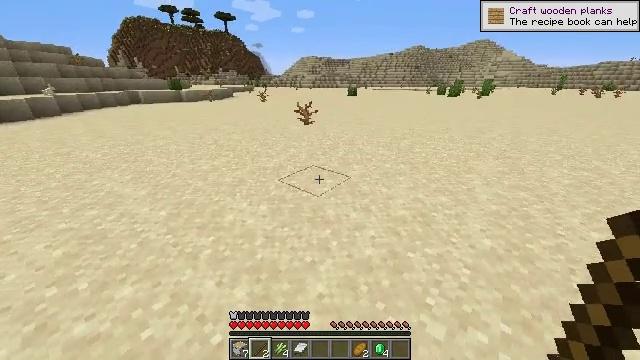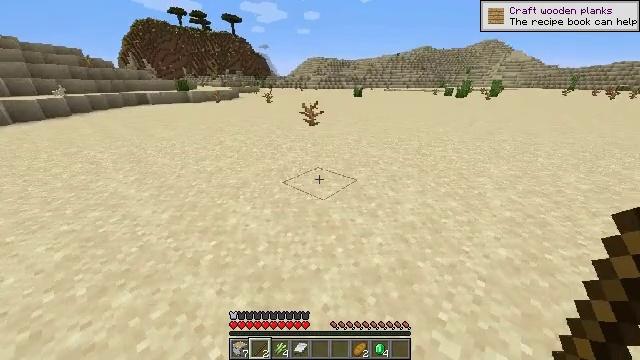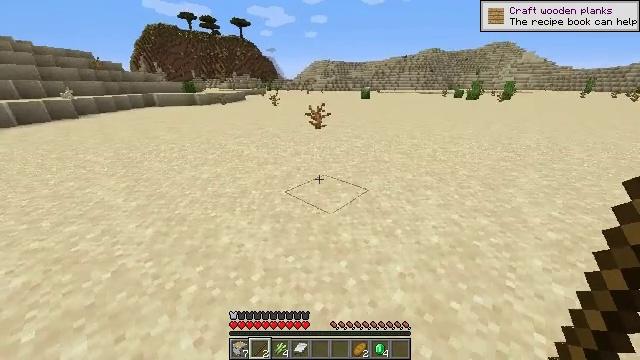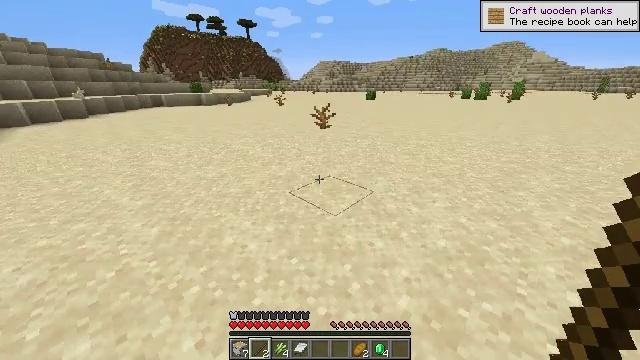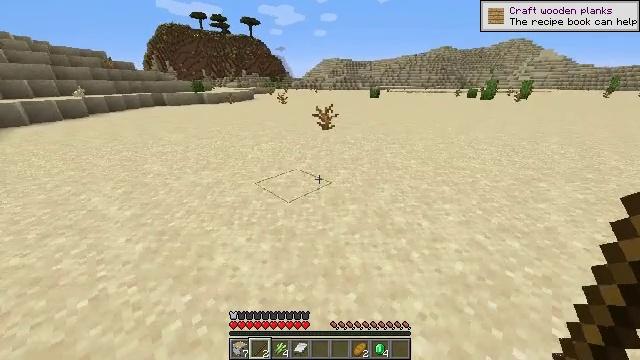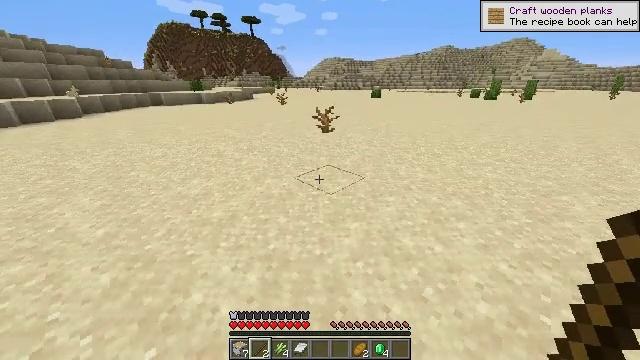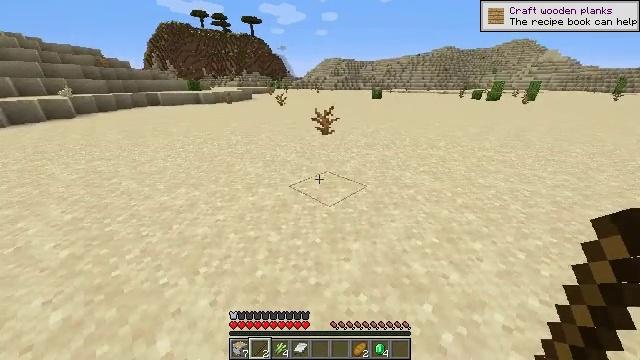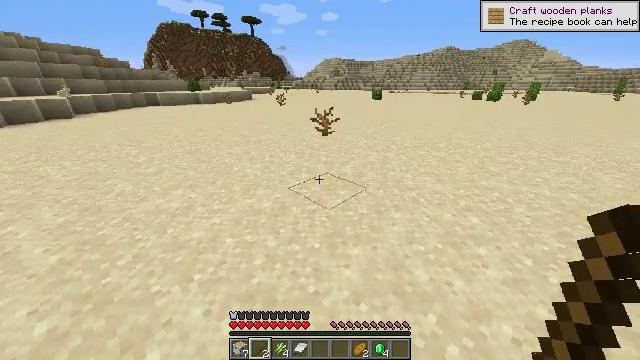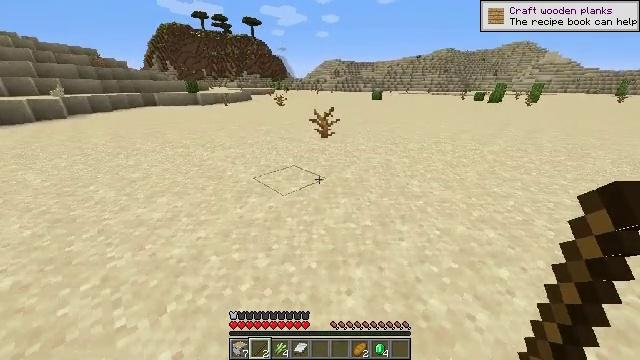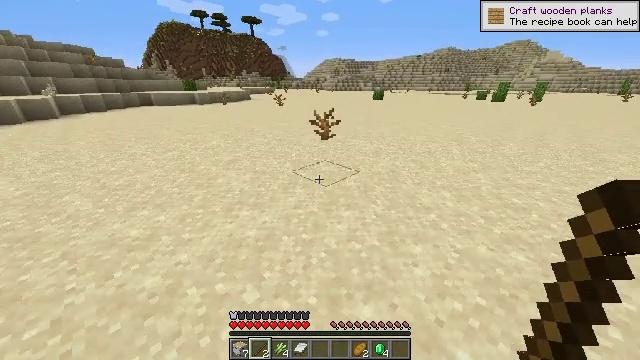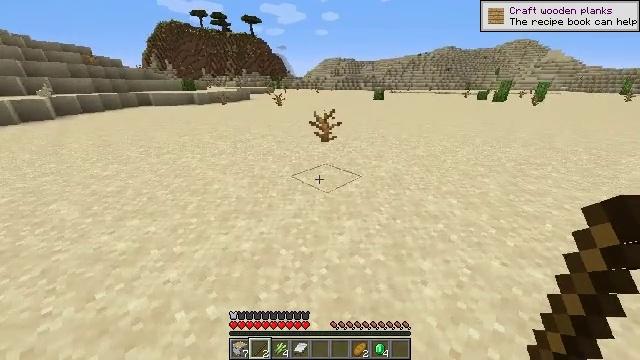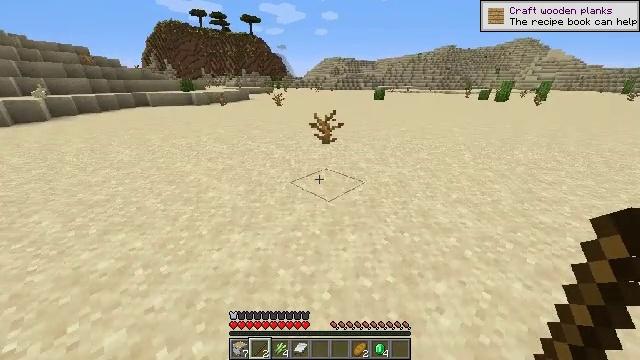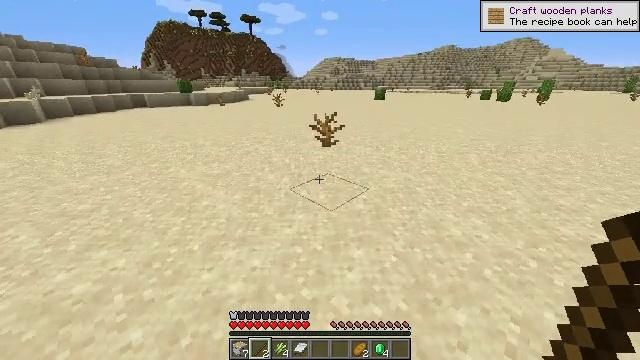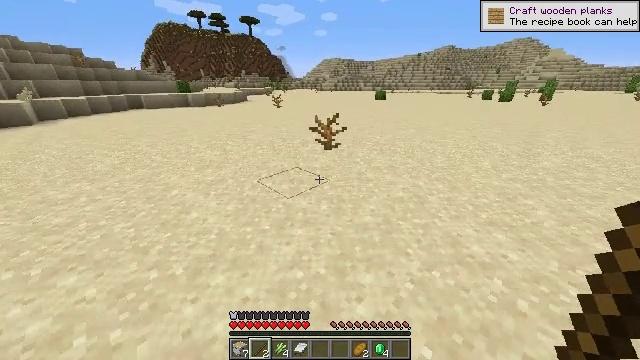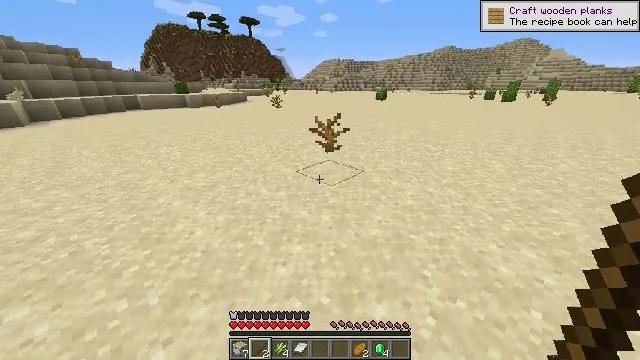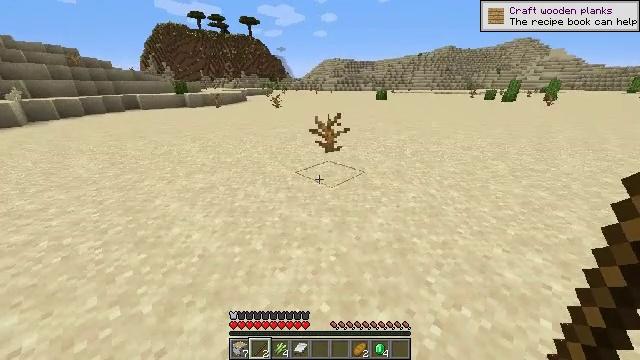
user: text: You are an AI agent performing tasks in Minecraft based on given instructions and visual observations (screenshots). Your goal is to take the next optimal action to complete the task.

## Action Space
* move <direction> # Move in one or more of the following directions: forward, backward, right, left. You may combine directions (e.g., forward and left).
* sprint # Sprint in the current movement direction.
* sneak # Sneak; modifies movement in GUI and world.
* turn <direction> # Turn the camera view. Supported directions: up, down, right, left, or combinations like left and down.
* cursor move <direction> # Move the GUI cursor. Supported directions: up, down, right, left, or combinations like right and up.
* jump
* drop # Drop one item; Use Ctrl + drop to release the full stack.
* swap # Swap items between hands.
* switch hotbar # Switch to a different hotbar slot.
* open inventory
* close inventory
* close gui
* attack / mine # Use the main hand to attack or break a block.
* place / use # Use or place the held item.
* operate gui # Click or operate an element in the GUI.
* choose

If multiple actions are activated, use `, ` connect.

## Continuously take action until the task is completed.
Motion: motion action
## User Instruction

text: Gather a dead bush.
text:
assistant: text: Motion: move forward, turn left
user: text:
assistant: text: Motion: move forward, turn left
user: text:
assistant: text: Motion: move forward, turn left
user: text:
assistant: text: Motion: move forward
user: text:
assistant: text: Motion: move forward
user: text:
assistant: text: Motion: move forward
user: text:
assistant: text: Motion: move forward
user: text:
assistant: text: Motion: move forward
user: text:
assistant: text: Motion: move forward
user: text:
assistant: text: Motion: move forward
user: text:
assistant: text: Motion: move forward
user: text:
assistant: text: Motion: move forward
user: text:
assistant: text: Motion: move forward
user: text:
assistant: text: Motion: move forward
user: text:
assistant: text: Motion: move forward
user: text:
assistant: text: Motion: move forward
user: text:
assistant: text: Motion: move forward
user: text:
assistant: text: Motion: move forward
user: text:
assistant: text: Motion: move forward
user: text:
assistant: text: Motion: move forward
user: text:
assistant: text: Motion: move forward
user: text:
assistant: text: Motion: move forward
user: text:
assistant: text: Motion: move forward, attack / mine
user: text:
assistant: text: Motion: move forward, attack / mine
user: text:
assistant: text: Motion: move forward, attack / mine
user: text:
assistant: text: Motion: move forward
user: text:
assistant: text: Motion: move forward
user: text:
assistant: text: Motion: move forward
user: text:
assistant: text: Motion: move forward
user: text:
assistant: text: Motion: move forward